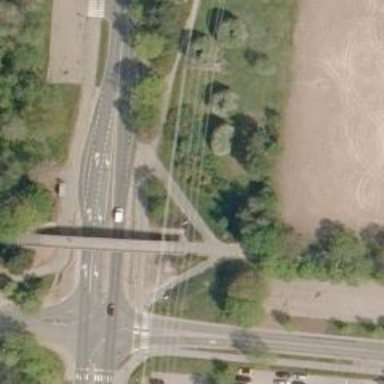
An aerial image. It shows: Cycleway bridge with asphalt surface.